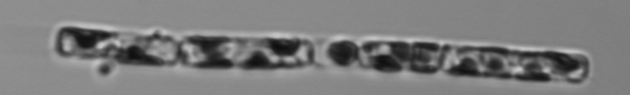
Label: Guinardia_delicatula_TAG_internal_parasite